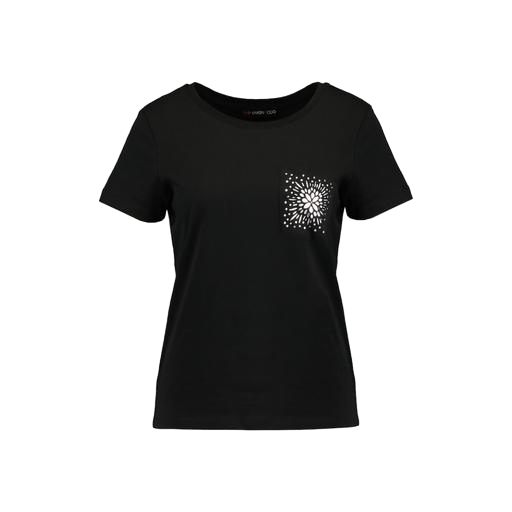
black embellished t-shirt, black plus size printed t-shirt only macy, black geo-print t-shirt only macy, white background